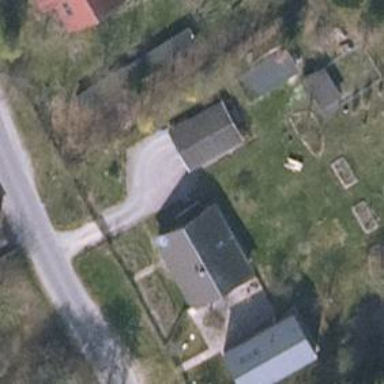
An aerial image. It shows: Driveway.